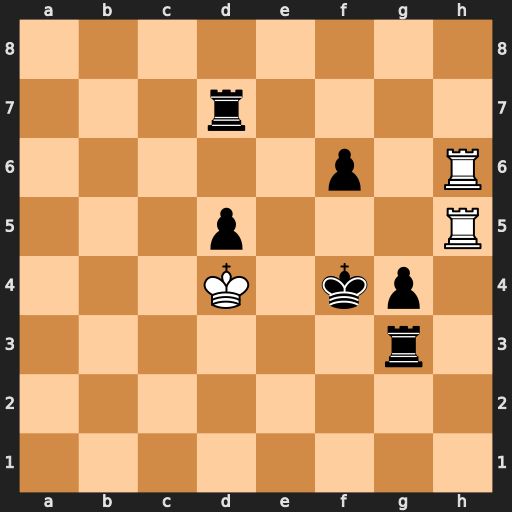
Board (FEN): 8/3r4/5p1R/3p3R/3K1kp1/6r1/8/8
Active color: w
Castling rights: -
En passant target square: -
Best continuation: Rxf6#